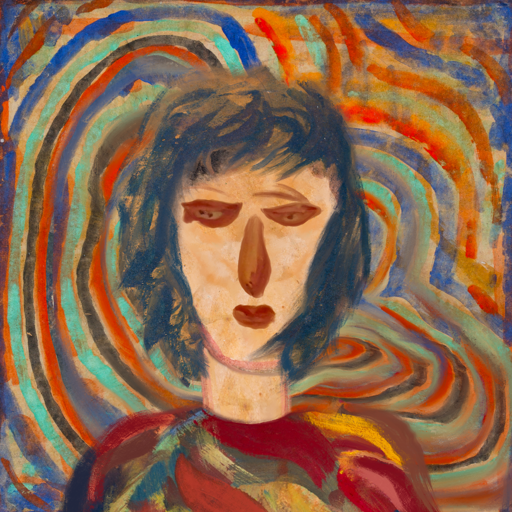
Background: Sisters, Head And Neck Front: Childish, Face Front: Pious_Lady, Bust: Mother_And_Son_Son, Hair Front: InTheSun, Head Accessory: Blank, Second Necklace: Blank, Necklace: Blank, Baby: Blank